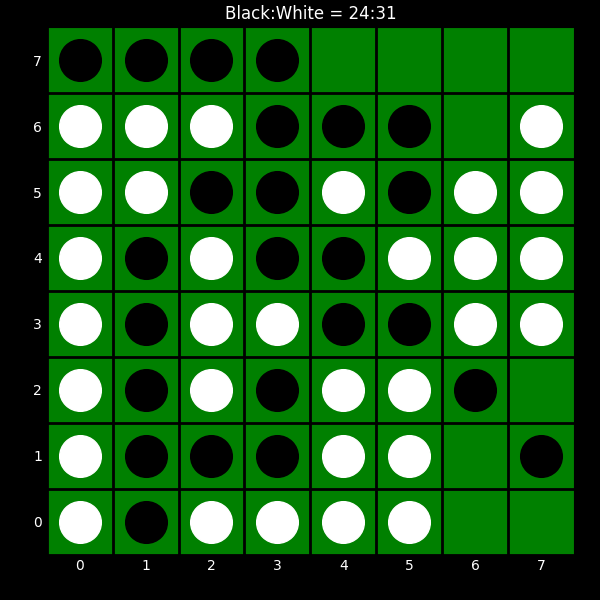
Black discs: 24
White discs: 31